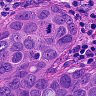
Metastatic tissue present: yes